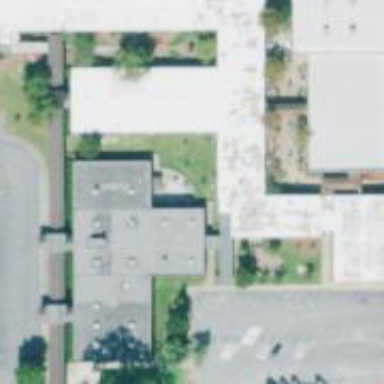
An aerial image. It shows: School.